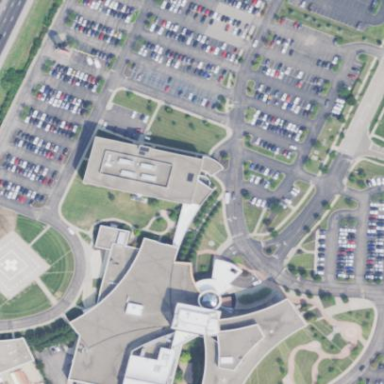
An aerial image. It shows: Hospital providing healthcare services.